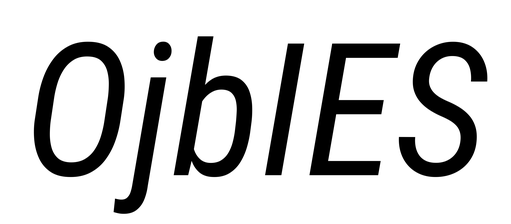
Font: Roboto-Italic_Condensed_Italic